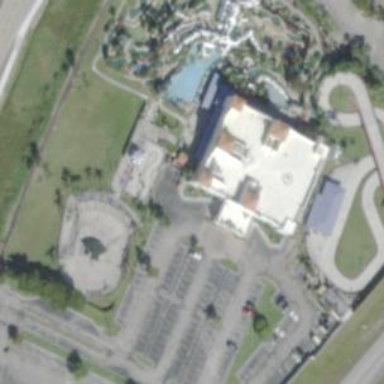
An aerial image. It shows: Building that houses amusement arcade.